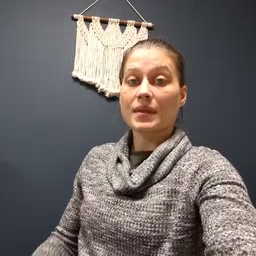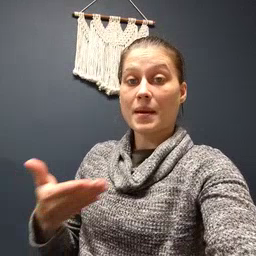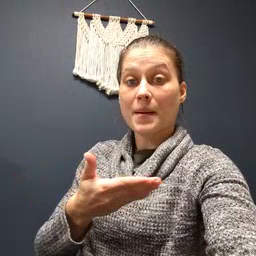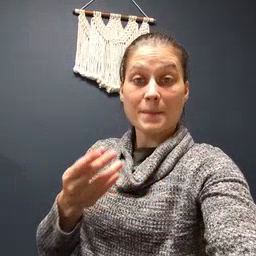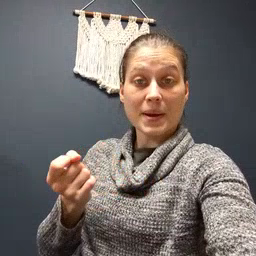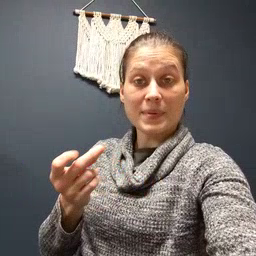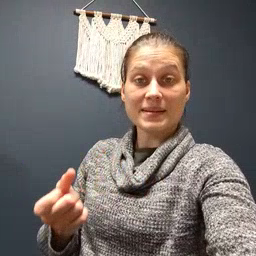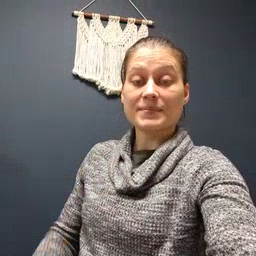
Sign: puppy